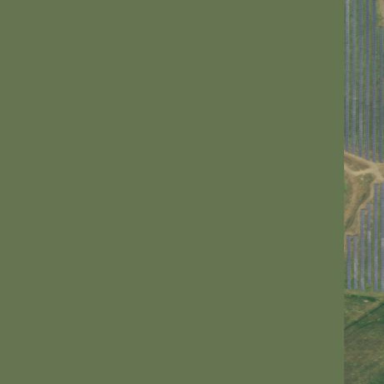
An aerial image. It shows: Solar power plant utilizing photovoltaic technology.